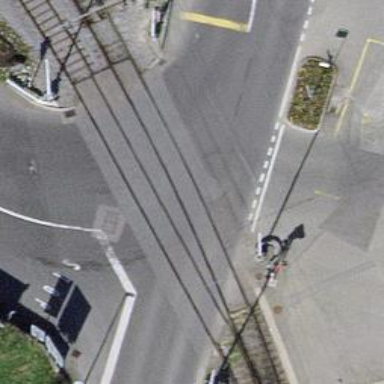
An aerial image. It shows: Level crossing with double half barrier.